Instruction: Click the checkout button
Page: cart
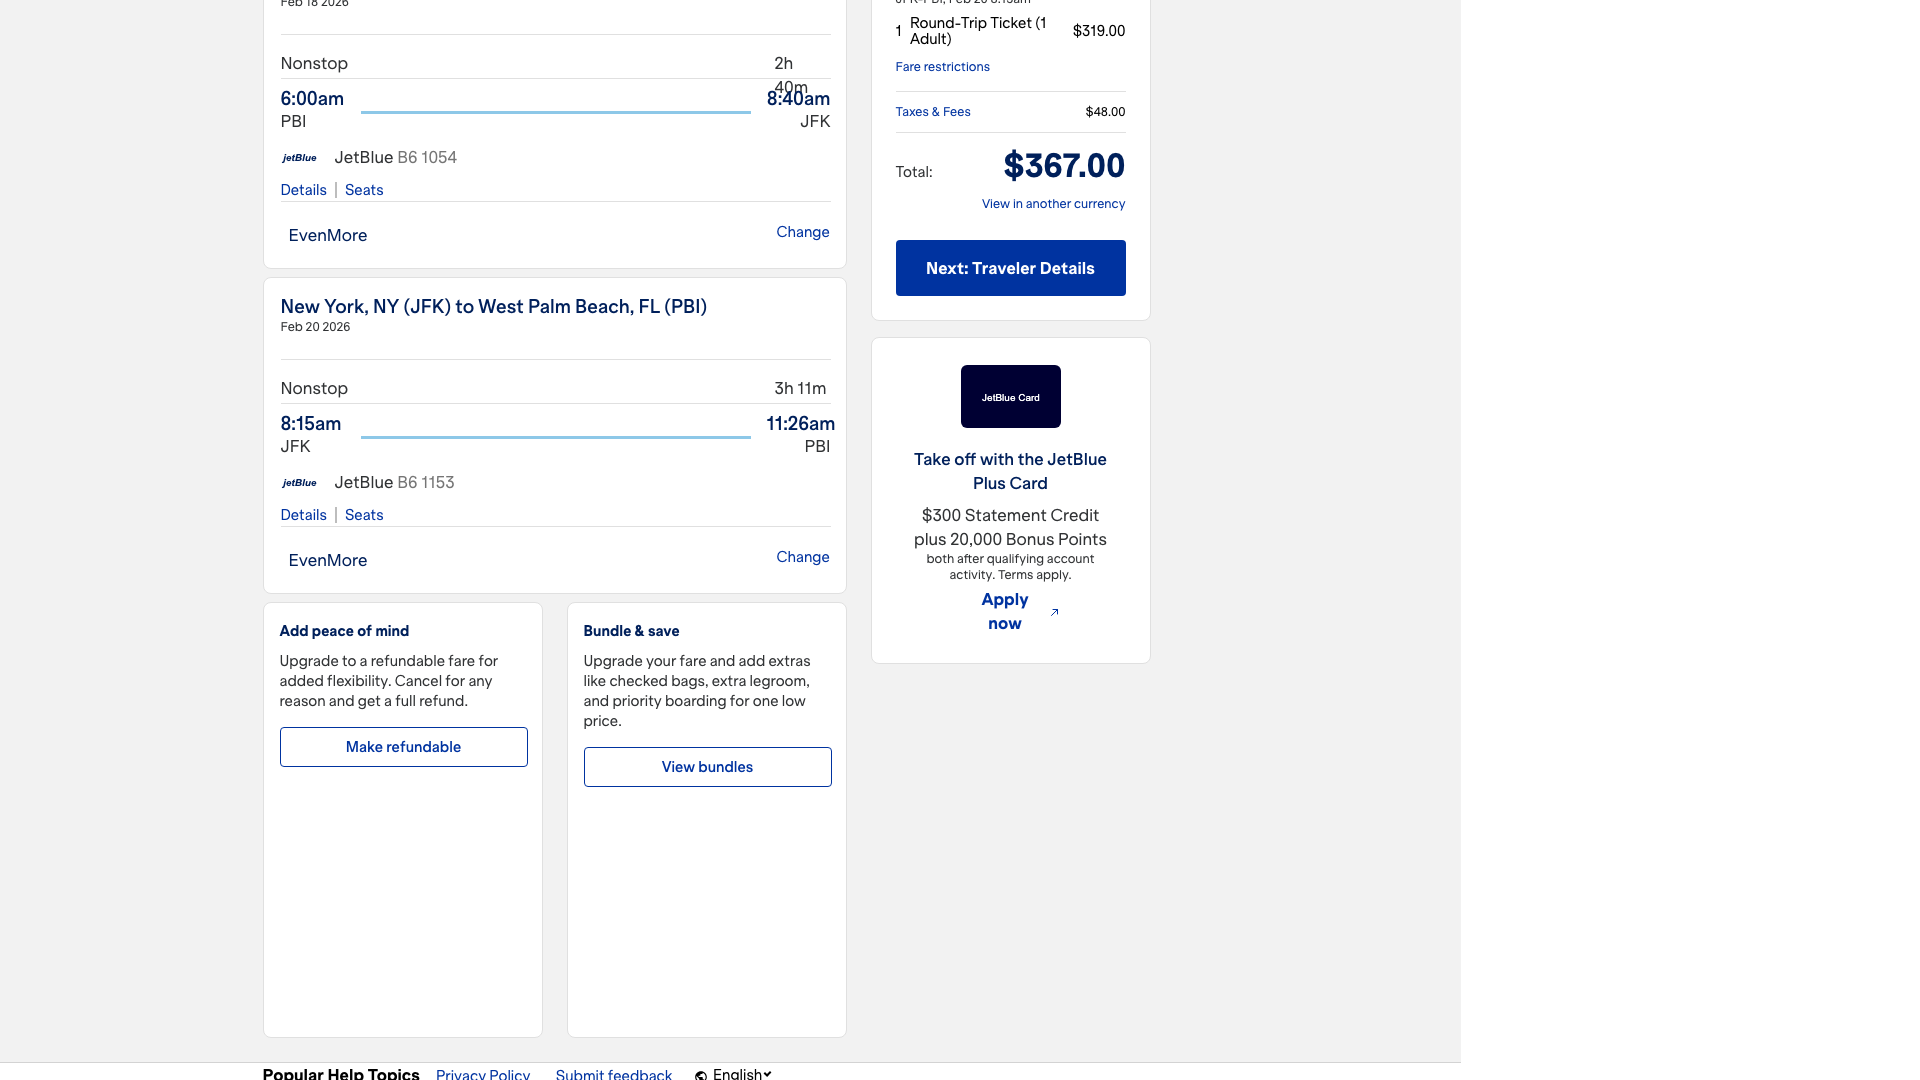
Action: click